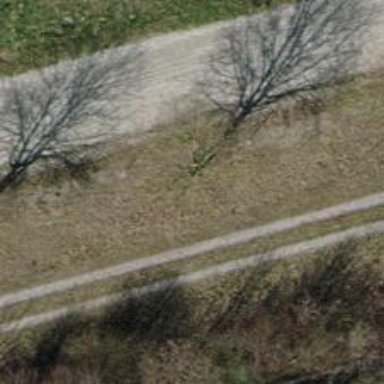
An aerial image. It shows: Beautiful tree with deciduous leaves lined up in avenue.